Question: I am currently writing a Java application to display a list of ideas from a database. Each Idea has a title and a number which i would like to display in a column along with similar ideas. As you can see from the picture below, i am having a bit of a packaging issue.

What i would like is a way to programatically cut off the tail of a long idea name to fit in the allotted space. So:
if the column width is only
'########################'
'A really long idea titl'
would become
'A really long i... #123'
### Code
'''
public class IdeaBar extends JPanel implements MouseListener {
private SortingColumn column;
private Idea idea;
private JPanel headPanel;
private JPanel bodyPanel;
private boolean isShrunk;
private boolean mouseToggle;
public IdeaBar(Idea id) {
this.idea = id;
this.setDoubleBuffered(true);
setLayout(new MigLayout("insets 0, hidemode 2", "[grow]", "[32px:32px:32px]0[]"));
// Head Panel
headPanel = new JPanel();
headPanel.setCursor(Cursor.getPredefinedCursor(Cursor.DEFAULT_CURSOR));
headPanel.addMouseListener(this);
headPanel.setBorder(new BevelBorder(BevelBorder.RAISED, null, null,
null, null));
headPanel.setBackground(Color.GRAY);
headPanel.setBackground(idea.getStatus().getColor());
headPanel.setLayout(new BorderLayout(0, 0));
// Head Panel Labels
JLabel titleLabel = new JLabel("" + idea.getTitle());
titleLabel.setFont(new Font("Dialog", Font.PLAIN, 20));
titleLabel.setForeground(idea.getStatus().getTextColor());
headPanel.add(titleLabel, BorderLayout.WEST);
JLabel numLabel = new JLabel("New label");
numLabel.setHorizontalAlignment(SwingConstants.RIGHT);
numLabel.setForeground(idea.getStatus().getTextColor());
numLabel.setFont(new Font("Tahoma", Font.PLAIN, 20));
numLabel.setText("#" + idea.getNumber());
headPanel.add(numLabel, BorderLayout.EAST);
add(headPanel, "cell 0 0, grow, wrap");
// Body Panel
bodyPanel= new IdeaBarBodyPanel(idea);
this.add(bodyPanel, "grow");
this.shrink();
}
'''
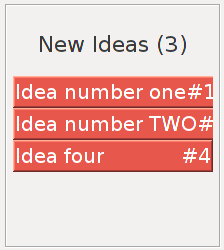
Answer: Well, in the end, i just decided to paint my own component. I want careful control of the background anyway, so this was the best solution for me.
Upvotes to both of you because your answers were instrumental in helping me find my way!